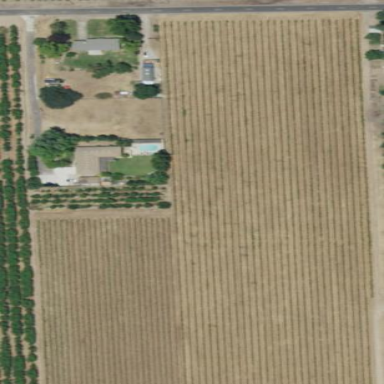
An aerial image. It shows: Vineyard where grapes are grown.